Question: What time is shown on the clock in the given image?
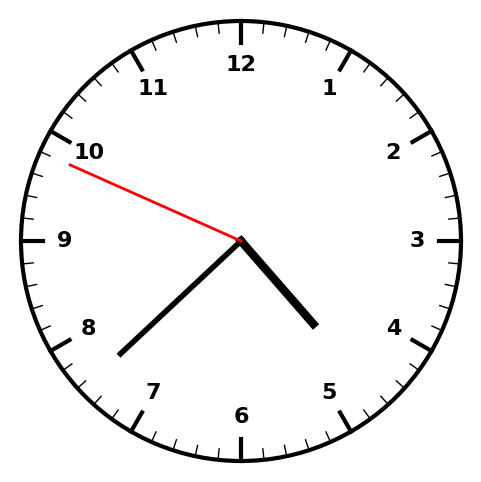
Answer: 04:37:49